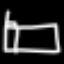
Label: bed